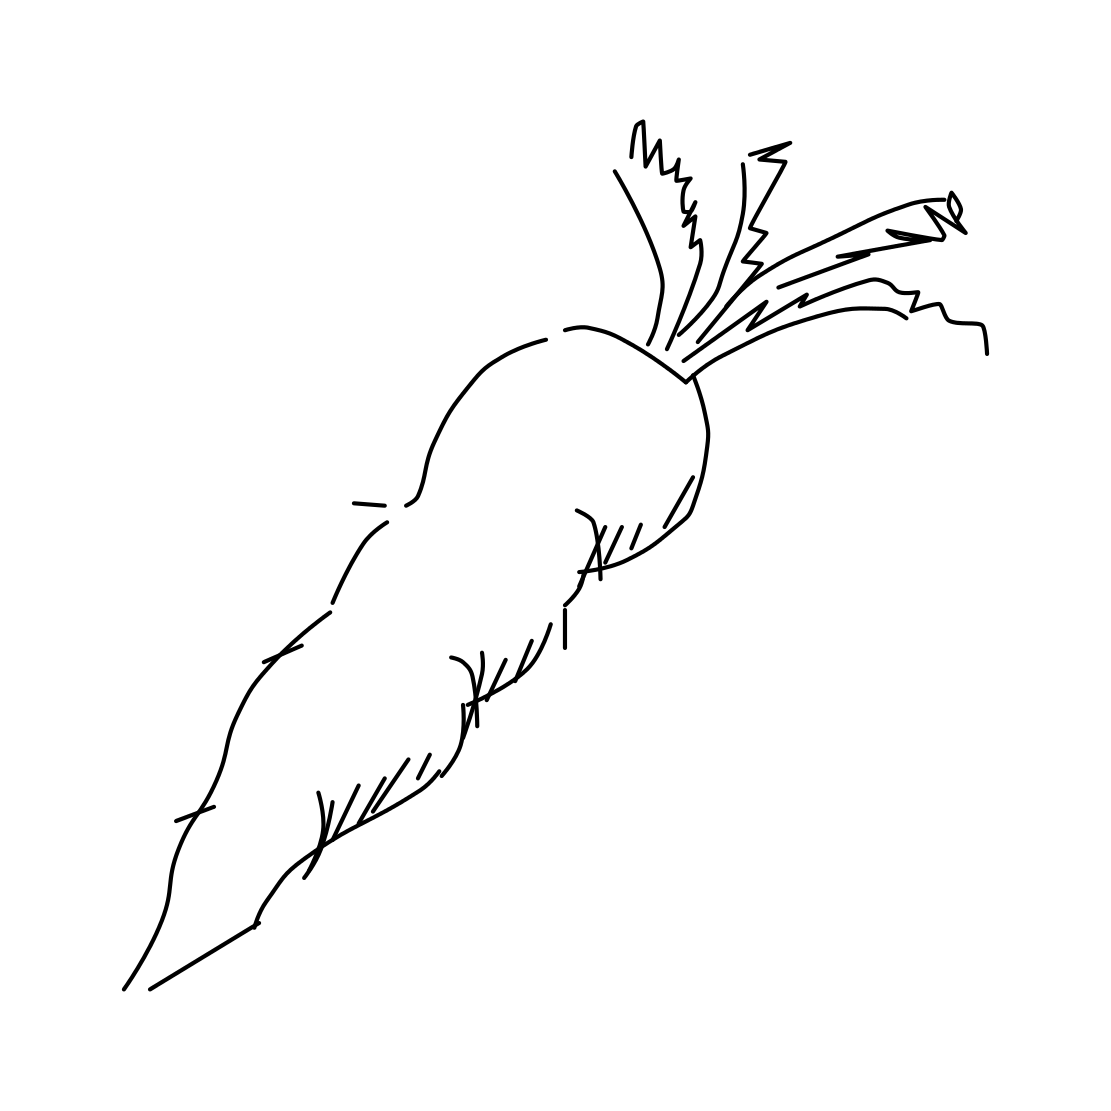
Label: carrot